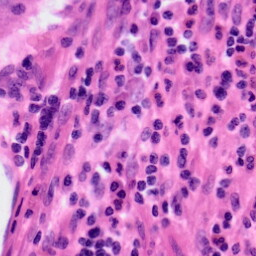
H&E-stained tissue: Colon